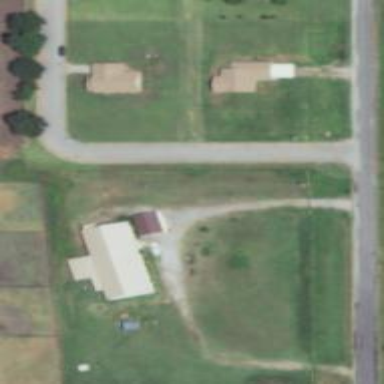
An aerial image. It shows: Driveway leading to service road.